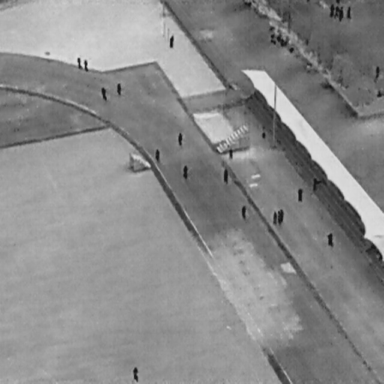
There are 24 objects shown in the infrared image, including 23 People, and a DontCare.